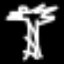
Label: palm tree